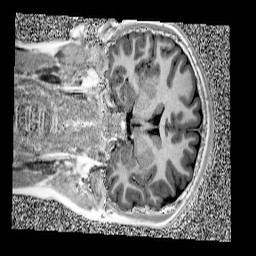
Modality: UNIT1
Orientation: coronal
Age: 13
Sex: female
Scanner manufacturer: siemens
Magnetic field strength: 3 T
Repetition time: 4 s
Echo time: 0.00299 s